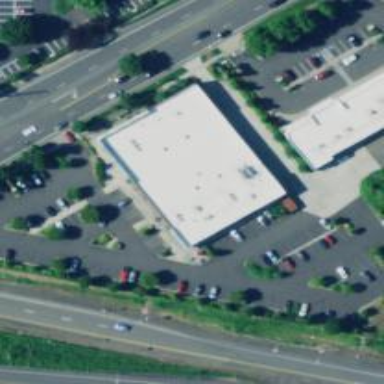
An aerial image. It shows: Supermarket.